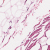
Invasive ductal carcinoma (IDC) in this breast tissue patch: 0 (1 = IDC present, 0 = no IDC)